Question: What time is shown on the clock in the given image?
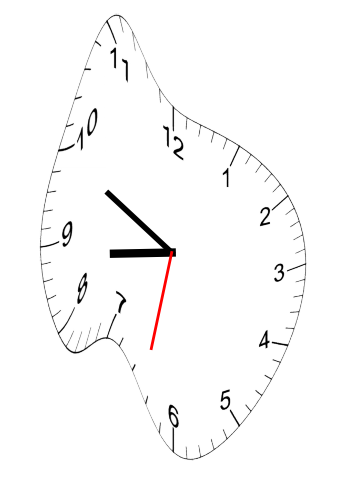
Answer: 08:49:32